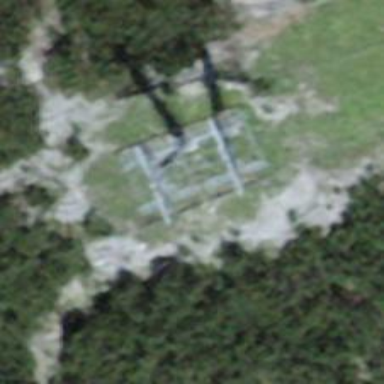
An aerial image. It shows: Pylon used for aerialway.